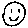
Label: smiley face